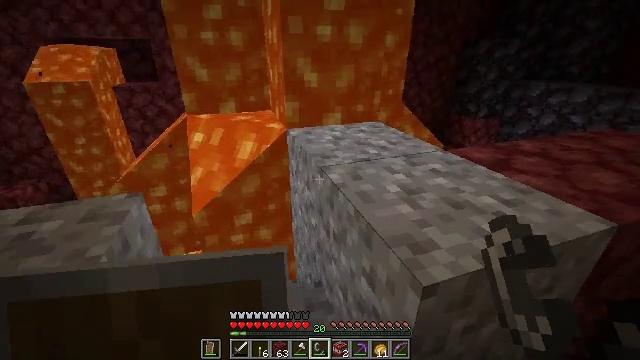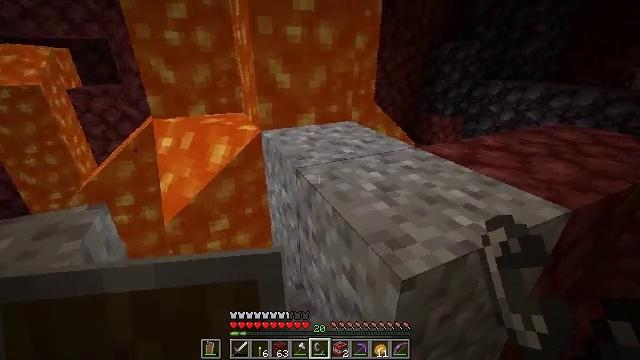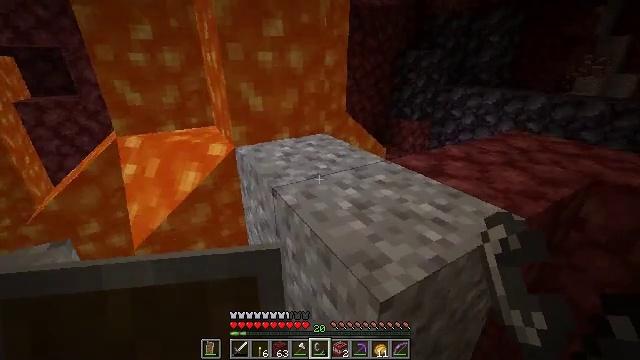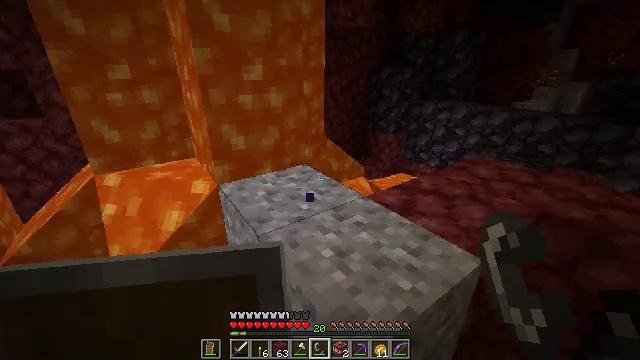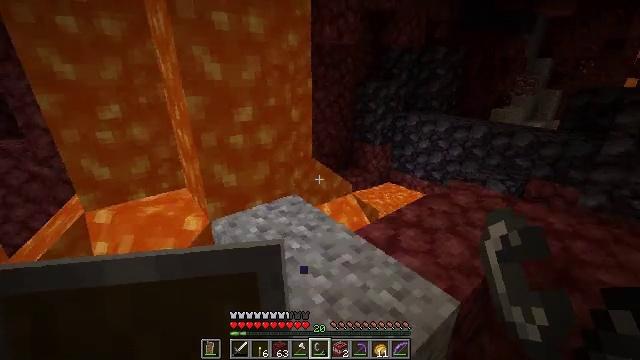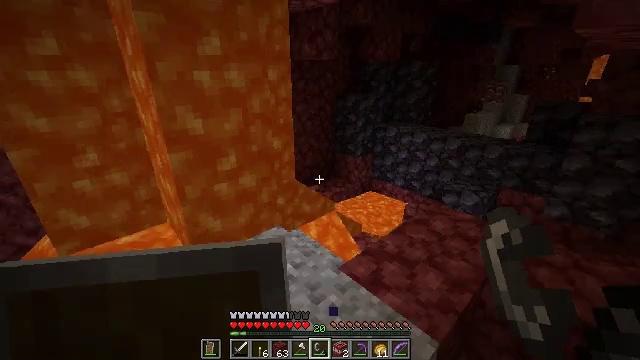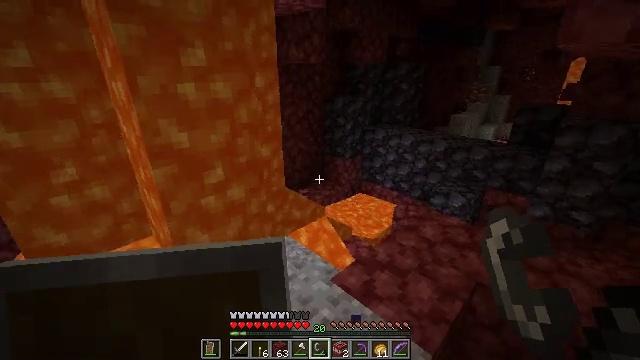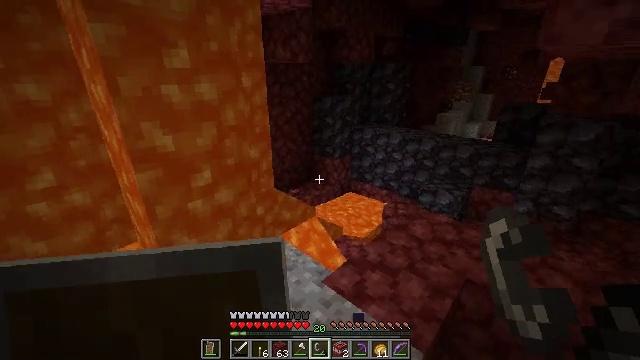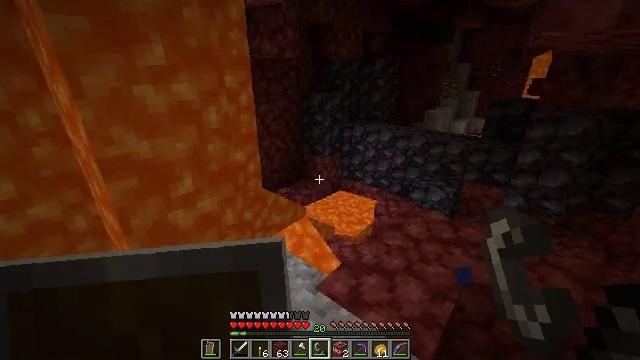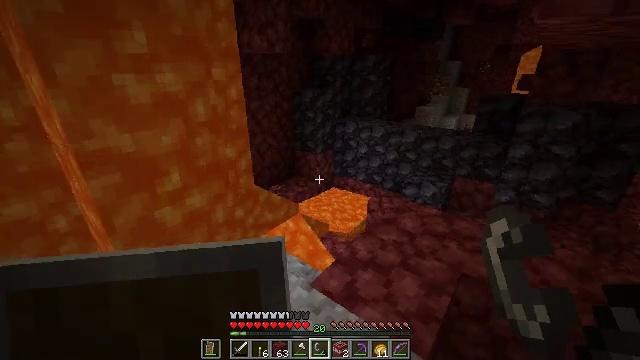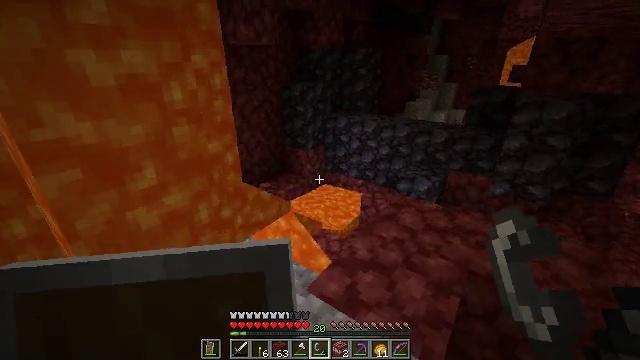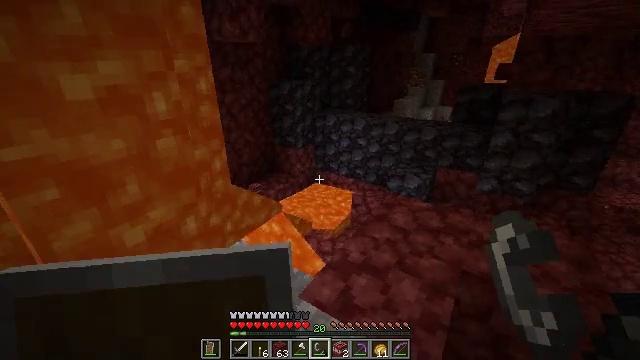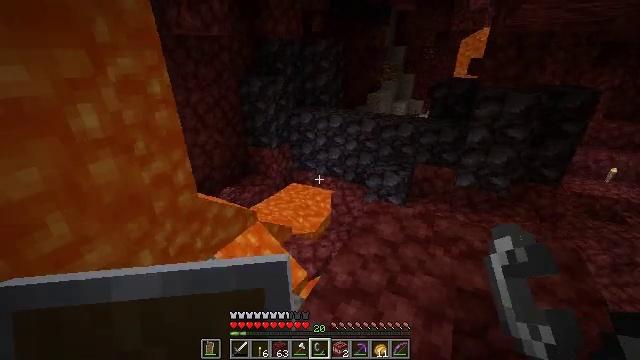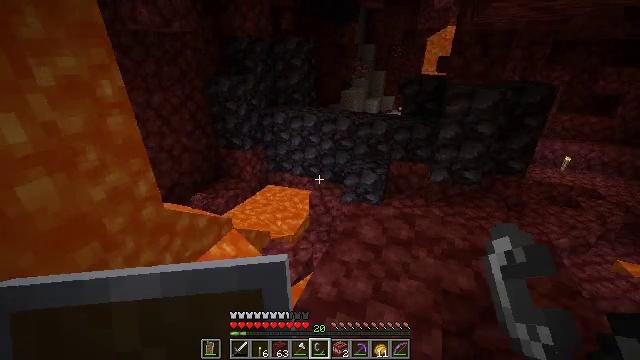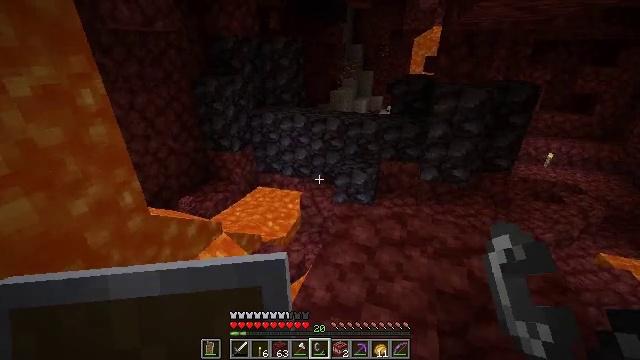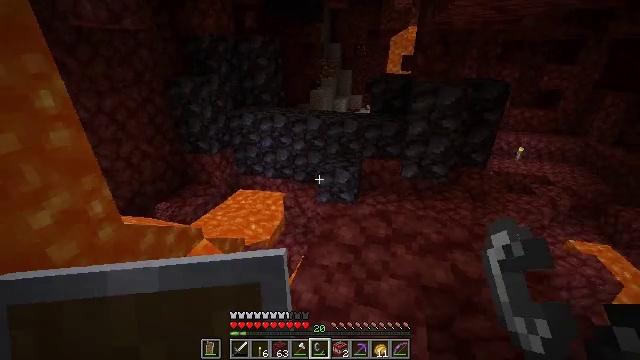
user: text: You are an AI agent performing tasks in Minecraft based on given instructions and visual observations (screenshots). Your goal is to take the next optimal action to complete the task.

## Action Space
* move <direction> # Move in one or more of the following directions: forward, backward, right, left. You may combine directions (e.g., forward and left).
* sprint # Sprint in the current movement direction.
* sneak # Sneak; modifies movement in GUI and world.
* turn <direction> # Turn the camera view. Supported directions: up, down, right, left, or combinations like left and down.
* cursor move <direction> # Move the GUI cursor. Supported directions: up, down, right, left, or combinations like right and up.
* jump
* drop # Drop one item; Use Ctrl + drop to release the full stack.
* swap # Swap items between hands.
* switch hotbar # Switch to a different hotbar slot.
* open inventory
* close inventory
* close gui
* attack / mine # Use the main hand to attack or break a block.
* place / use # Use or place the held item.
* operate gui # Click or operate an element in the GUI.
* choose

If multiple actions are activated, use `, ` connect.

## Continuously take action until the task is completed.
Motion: motion action
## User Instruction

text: Dig deep through the Nether to find ancient debris.
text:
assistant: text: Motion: turn right
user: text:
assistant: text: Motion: turn right, jump
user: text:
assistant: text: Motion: move forward, turn right, jump
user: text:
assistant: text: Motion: move forward, turn right, jump
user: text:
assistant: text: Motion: move forward, turn right, jump
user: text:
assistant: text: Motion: move forward, turn right
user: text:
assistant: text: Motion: move forward, turn right
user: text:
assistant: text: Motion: move forward, turn right
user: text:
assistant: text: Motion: move forward, turn right
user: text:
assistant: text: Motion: move forward, turn right
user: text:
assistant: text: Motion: move forward, turn right
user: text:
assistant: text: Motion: move forward, turn right and down
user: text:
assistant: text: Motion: turn right
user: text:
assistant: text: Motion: turn right
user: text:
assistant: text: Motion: turn right
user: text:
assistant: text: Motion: turn right
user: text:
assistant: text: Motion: turn right
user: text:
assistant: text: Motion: turn right
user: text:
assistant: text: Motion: turn right
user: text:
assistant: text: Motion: no_op
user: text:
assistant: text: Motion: no_op
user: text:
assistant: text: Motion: no_op
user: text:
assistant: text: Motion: move forward
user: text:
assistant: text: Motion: move forward
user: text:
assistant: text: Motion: move forward
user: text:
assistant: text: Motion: move forward, turn down
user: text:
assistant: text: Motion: move forward, turn down
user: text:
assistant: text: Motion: move forward
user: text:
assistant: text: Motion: move forward, turn down
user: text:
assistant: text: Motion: move forward, turn down